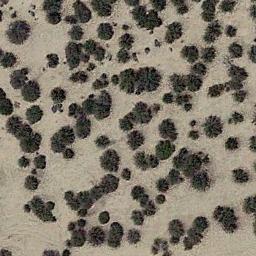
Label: chaparral